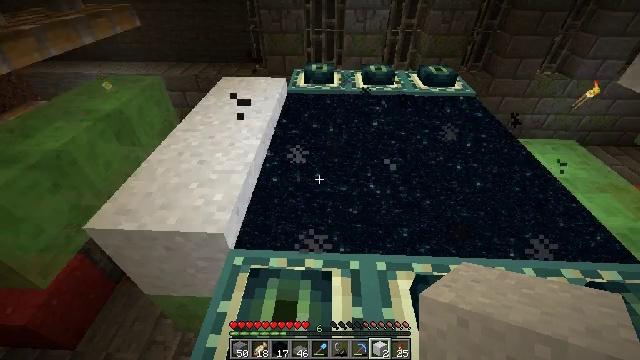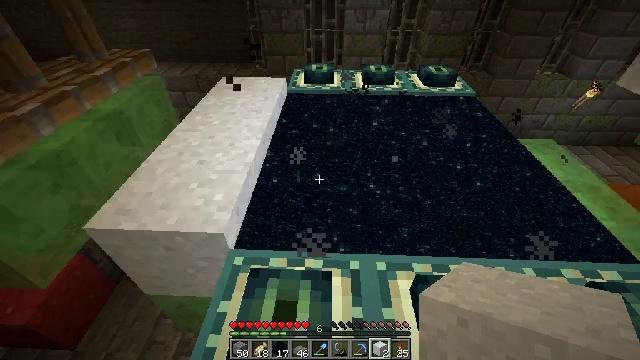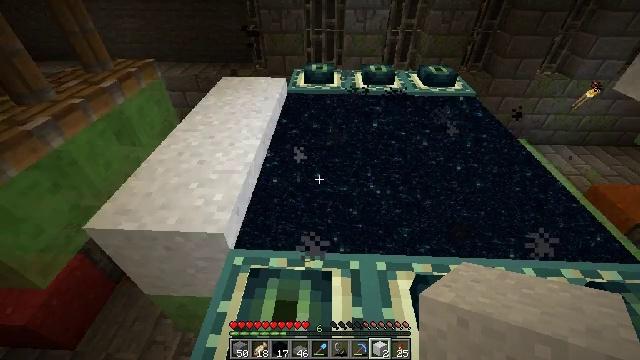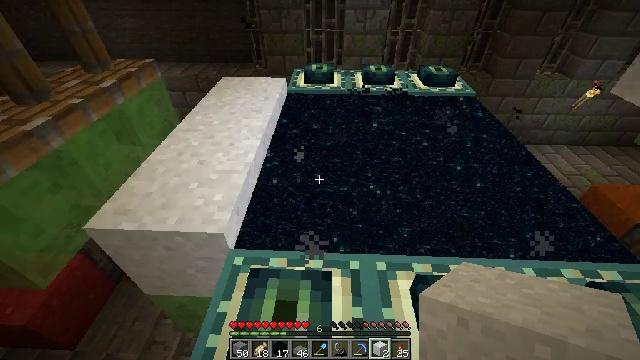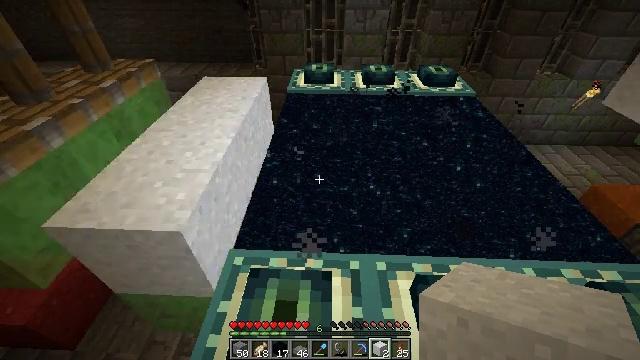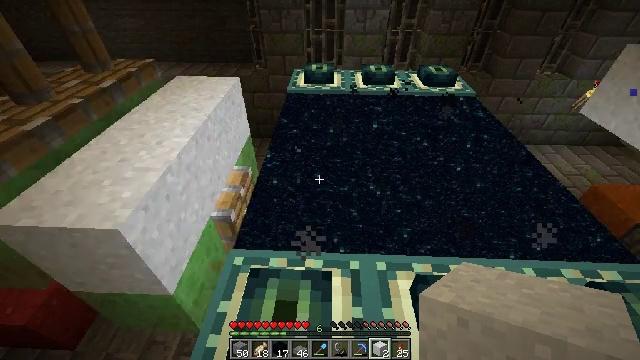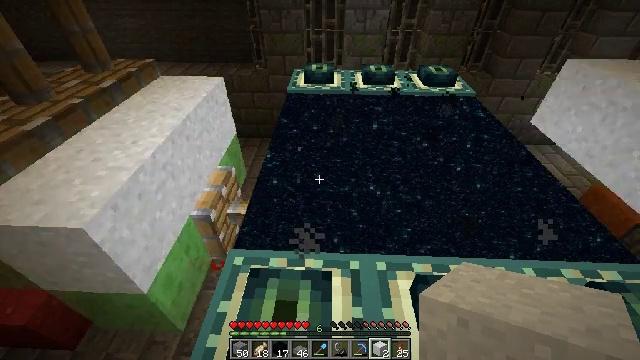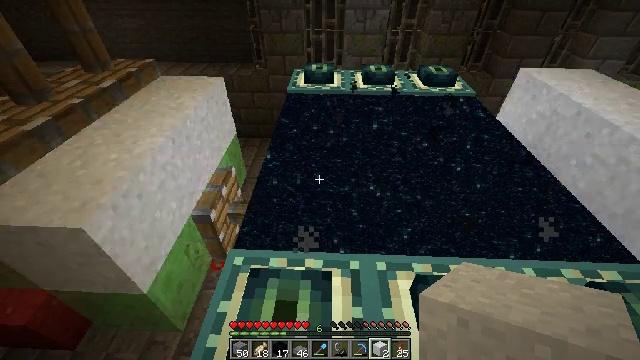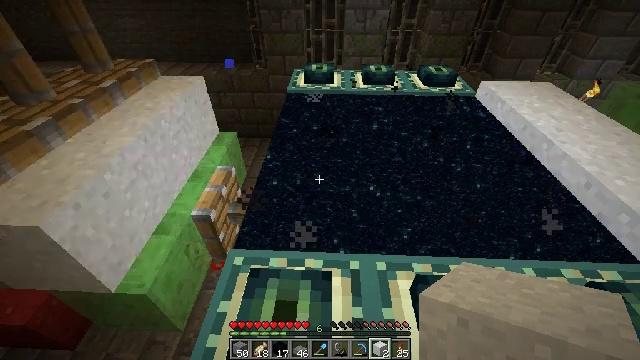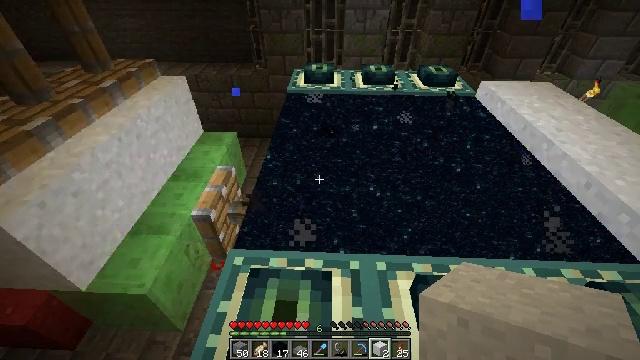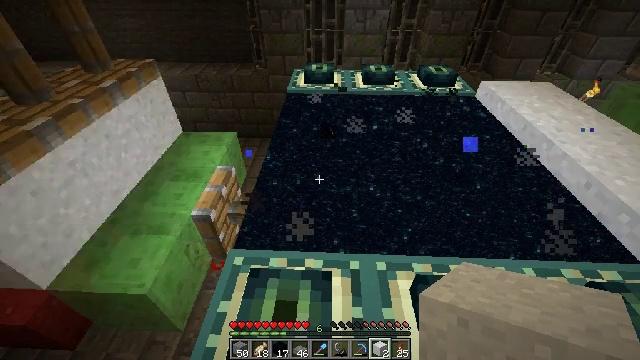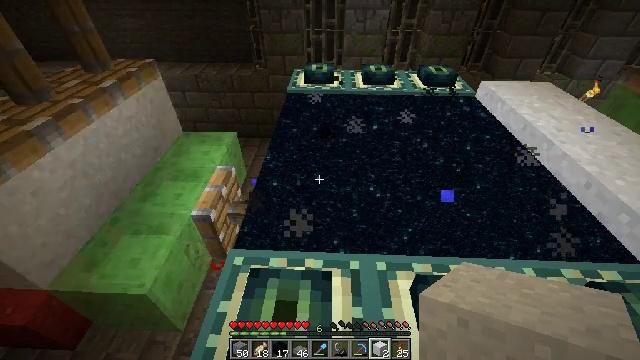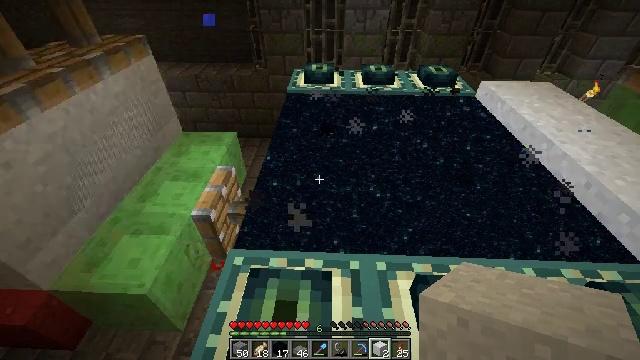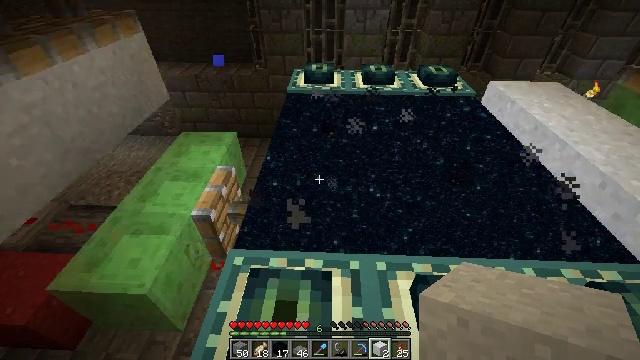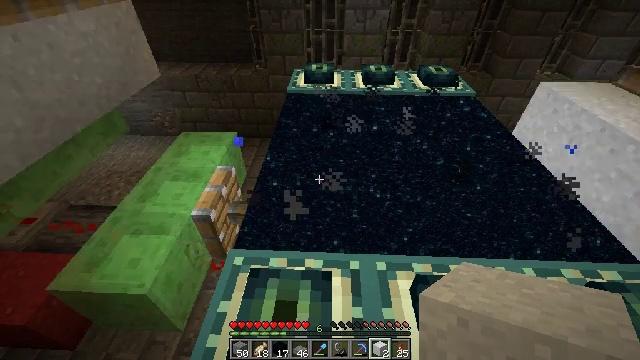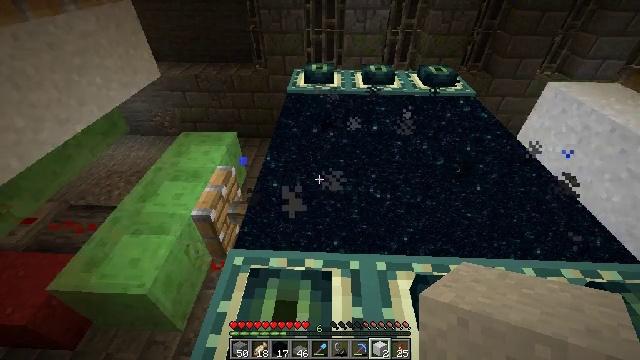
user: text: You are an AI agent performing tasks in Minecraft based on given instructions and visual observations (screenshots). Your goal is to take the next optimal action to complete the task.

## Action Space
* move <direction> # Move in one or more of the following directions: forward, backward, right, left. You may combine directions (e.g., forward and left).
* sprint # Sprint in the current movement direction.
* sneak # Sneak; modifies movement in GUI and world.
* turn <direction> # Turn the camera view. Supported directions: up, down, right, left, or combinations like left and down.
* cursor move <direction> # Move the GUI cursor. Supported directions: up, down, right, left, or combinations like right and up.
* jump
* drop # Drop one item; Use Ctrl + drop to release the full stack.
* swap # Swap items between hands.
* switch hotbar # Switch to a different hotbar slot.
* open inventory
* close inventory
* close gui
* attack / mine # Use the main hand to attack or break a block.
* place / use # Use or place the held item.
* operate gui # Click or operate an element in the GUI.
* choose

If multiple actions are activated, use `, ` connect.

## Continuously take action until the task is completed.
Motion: motion action
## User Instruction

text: Mine white concrete powder.
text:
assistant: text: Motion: no_op
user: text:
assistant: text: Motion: no_op
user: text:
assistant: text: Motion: no_op
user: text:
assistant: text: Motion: no_op
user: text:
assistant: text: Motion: no_op
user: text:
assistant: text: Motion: no_op
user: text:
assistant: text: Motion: no_op
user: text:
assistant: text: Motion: no_op
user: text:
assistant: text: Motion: no_op
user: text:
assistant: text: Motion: no_op
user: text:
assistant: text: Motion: no_op
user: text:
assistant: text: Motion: no_op
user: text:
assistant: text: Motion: no_op
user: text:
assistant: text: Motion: no_op
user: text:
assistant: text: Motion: no_op
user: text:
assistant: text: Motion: no_op
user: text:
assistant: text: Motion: no_op
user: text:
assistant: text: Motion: no_op
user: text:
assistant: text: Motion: no_op
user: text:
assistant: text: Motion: no_op
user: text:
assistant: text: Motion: no_op
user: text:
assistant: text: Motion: no_op
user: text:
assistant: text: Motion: no_op
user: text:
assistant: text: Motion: no_op
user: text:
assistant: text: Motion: no_op
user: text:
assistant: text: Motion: no_op
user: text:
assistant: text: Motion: no_op
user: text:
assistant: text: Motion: no_op
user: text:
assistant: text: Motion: no_op
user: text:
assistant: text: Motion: no_op